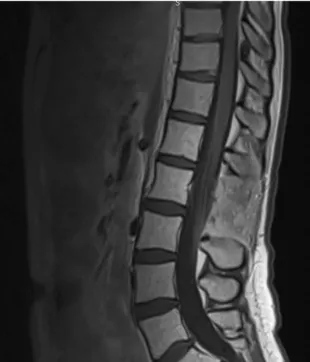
(B) Lumbar spine MRI T1 sagittal LEFT: at relapse and RIGHT: 10 months after NTCT during remission.
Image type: radiology (mri)